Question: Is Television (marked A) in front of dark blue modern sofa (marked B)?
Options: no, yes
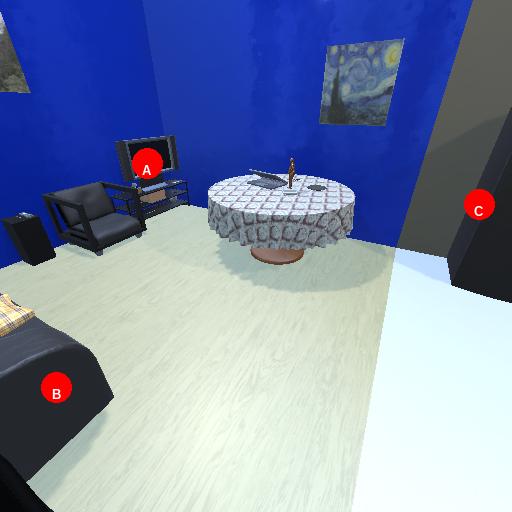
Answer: no